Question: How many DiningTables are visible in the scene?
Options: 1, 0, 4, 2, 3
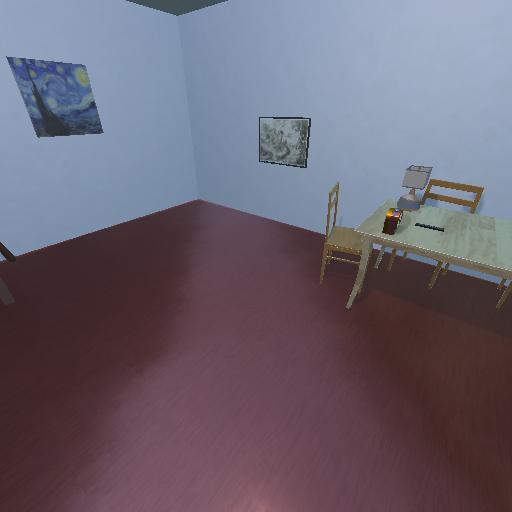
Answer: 1